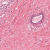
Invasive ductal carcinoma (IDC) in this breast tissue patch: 0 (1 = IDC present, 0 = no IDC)